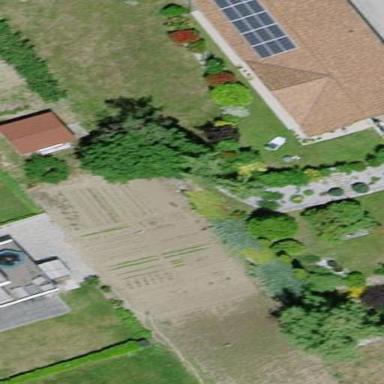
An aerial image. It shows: Garden that is leisure land.